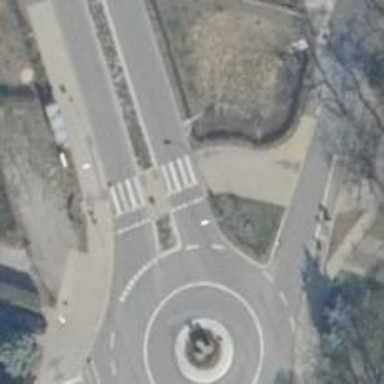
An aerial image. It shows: Zebra crossing with central island.